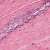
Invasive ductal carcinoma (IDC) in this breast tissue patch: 0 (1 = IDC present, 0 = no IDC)